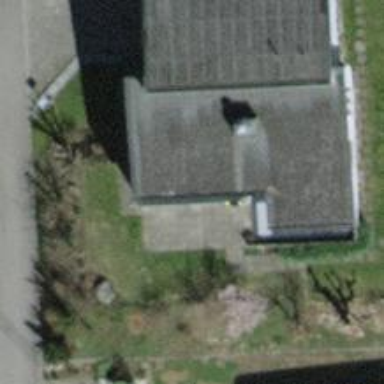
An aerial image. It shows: Simple house.